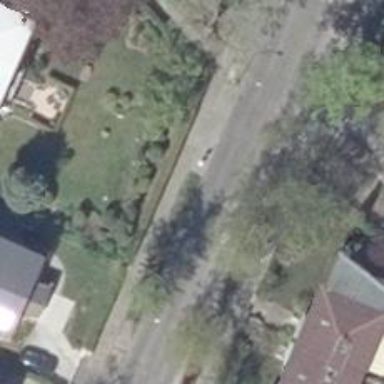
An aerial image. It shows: Beautiful avenue lined with deciduous broadleaved trees.